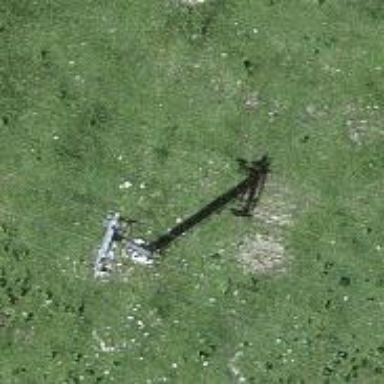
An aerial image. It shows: Pylon for aerialway.